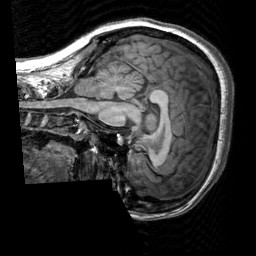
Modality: T1w
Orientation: sagittal
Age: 20
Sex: female
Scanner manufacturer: siemens
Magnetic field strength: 3 T
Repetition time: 2.3 s
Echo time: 0.00303 s